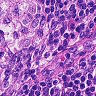
Metastatic tissue present: no